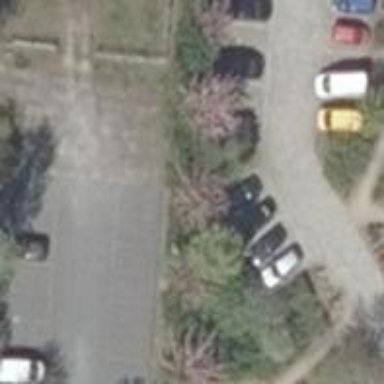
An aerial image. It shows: Parking area.